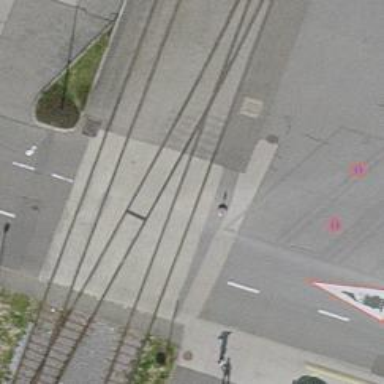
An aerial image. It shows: Railway level crossing.